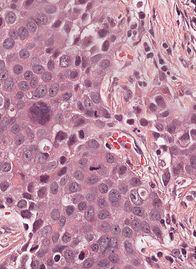
Tumor epithelial tissue: yes
Tumor-associated stroma tissue: yes
Normal tissue: no